A time-domain waveform of one vibration snapshot from a rolling-element bearing is shown. Diagnose the bearing from this image, choosing from: normal, inner_race, outer_race, ball.
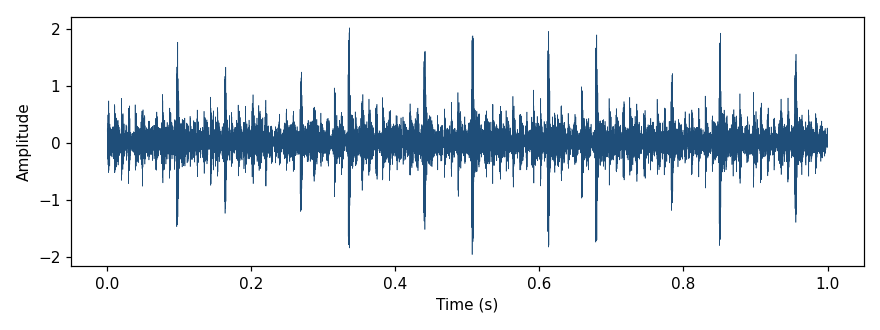
Answer: outer_race